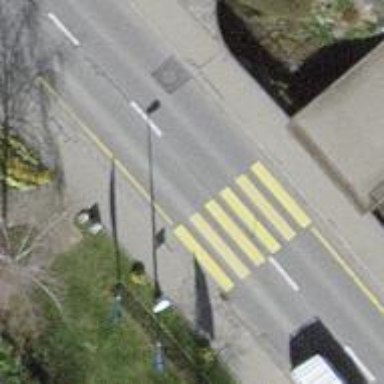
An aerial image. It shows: Uncontrolled zebra crossing on the road.